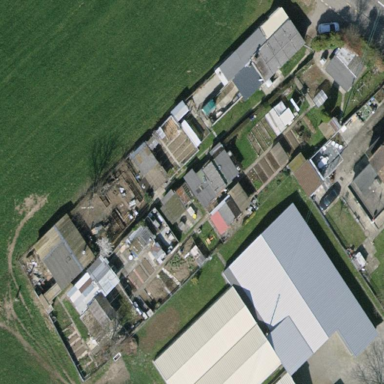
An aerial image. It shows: Area designated for allotments.